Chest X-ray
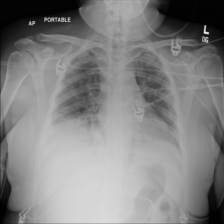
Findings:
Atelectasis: negative
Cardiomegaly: negative
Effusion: negative
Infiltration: positive
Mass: negative
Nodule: negative
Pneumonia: negative
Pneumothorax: negative
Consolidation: negative
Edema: negative
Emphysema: negative
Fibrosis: negative
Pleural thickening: negative
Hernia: negative